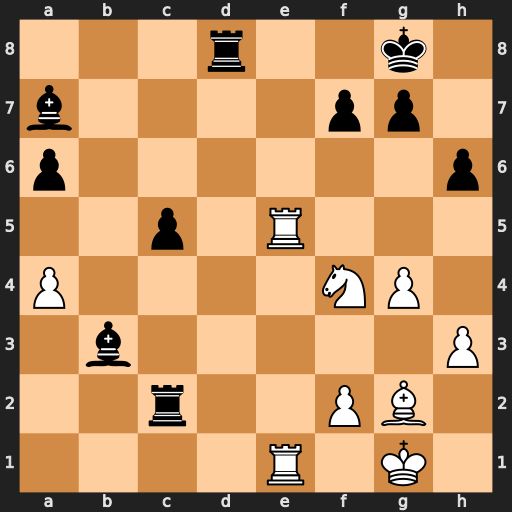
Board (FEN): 3r2k1/b4pp1/p6p/2p1R3/P4NP1/1b5P/2r2PB1/4R1K1
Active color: w
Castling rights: -
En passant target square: -
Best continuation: Re8+ Rxe8 Rxe8+ Kh7 Be4+ g6 Bxc2